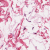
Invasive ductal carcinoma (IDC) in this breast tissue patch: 0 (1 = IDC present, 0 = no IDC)